Question: We've had out for a couple of months now. It's
done pretty well, and so we've been updating it as time allows.
However, one thing continues to bug me. I've never been able to get my
layered cards to anti-alias correctly.
Here's a sample:

Cards that are laid straight are very clean, but whenever they're
angled the black lines around the cards get jagged. I've tried this
depending on both lines implicit to the artwork and lines drawn
through drawRect:, and they both do the same thing. I've tried the
edgeAntiAliasingMask and it doesn't do a thing as far as I can tell.
I've tried masksToBounds for the sublayers set to NO and YES.
Right now my card is set up as a CALayer that has sub-CALayers for the
front and the back, plus for a few other things like a lightening mask
and a darkening mask. Here's some snippets of the code:
'''
CArdLayer *theCardLayer = [CArdLayer layer];
theCardLayer.edgeAntialiasingMask = kCALayerLeftEdge | kCALayerRightEdge | kCALayerBottomEdge | kCALayerTopEdge;
theCardLayer.front = [CALayer layer];
theCardLayer.front.edgeAntialiasingMask = kCALayerLeftEdge | kCALayerRightEdge | kCALayerBottomEdge | kCALayerTopEdge;
theCardLayer.front.bounds = theCardLayer.bounds;
theCardLayer.front.masksToBounds = YES;
theCardLayer.front.contents = (id)[cardDrawing CGImage];
[theCardLayer addSublayer:theCardLayer.front];
'''
Etc ...
Any ideas on how to make the cards actually anti-alias?
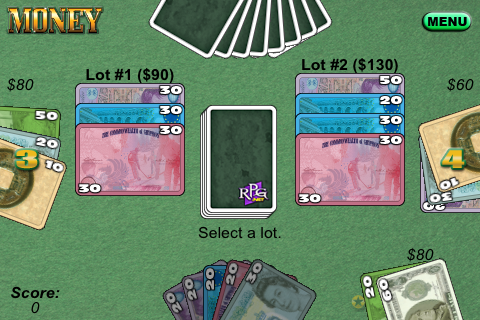
Answer: The best result that I could come up with was by doing what I suggested in my comment: I grew each (transparent) graphic by 1 pixel on each side. With that little bit of margin, the cards composited much better with the background.
So, not exactly an iPhone code answer, but one that nonetheless works on the iPhone.
Here's an "after" shot that you can compare to the "before", above: